Question: Currently, I'm trying to work with a git server hosted at my company. When I'm initiating the git inside my Android projet root directory, there's some files automaticaly ignored, why ?
Next, when I clone my project in another computer (with a different OS and a different SDK installation path) and when I try to import the cloned project, Android Studio seems to not find a proper existing project : I see the gradle icon instead of the Android Studio icon :

How can I make a proper import ?
Thanks for your answers.
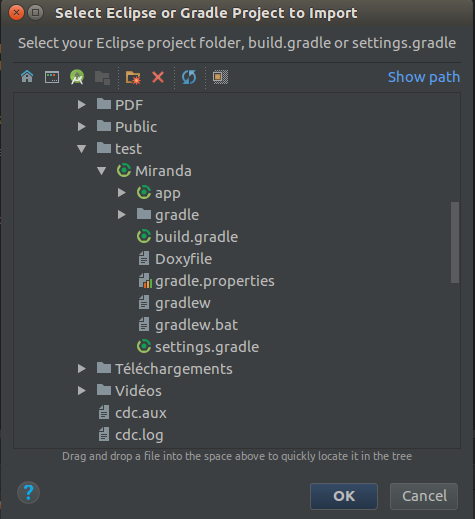
Answer: IDE project files are meant to be ignored. These files usually contain local configuration files, like paths and configuration to run and build software depending on your machine/OS.
Importing a gradle project should result in a new Android Studio / IntelliJ project. About the files that are ignored, those should be the local build files that I mentioned.
Do you experience issues when you are just importing the project?